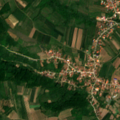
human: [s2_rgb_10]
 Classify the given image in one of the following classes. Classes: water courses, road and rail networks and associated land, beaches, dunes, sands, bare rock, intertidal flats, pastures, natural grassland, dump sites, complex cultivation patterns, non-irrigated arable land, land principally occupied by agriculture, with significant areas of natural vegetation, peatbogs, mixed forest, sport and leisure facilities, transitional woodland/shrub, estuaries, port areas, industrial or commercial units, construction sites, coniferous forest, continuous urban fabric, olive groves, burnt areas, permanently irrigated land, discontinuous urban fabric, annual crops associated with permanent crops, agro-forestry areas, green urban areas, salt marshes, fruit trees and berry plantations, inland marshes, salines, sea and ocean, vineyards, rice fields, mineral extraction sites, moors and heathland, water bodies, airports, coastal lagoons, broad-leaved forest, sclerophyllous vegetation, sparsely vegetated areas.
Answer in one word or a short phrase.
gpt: discontinuous urban fabric, non-irrigated arable land, complex cultivation patterns, land principally occupied by agriculture, with significant areas of natural vegetation, broad-leaved forest